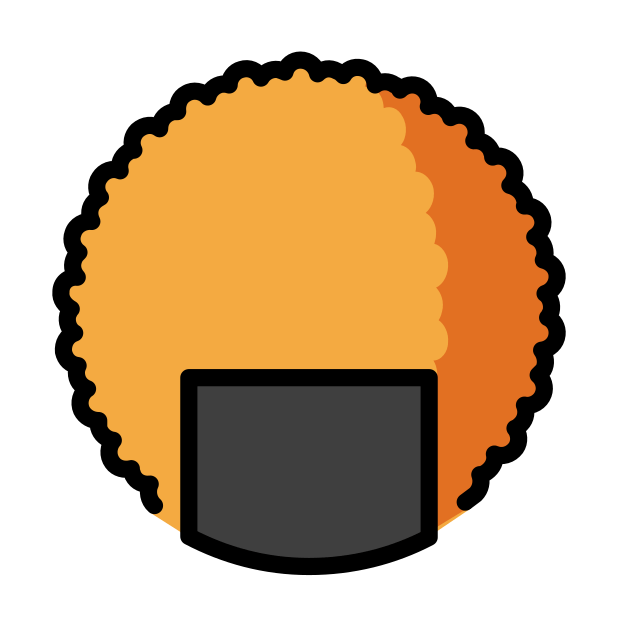
Emoji: 🍘
Name: rice cracker
Unicode: 0x1f358